I will show an image sequence of human cooking. I have annotated the images with numbered circles. Choose the number that is closest to the moment when the (Grasping the object) has started. You are a five-time world champion in this game. Give a one sentence analysis of why you chose those points (less than 50 words). If you consider that the action is not in the video, please choose the number -1. Provide your answer at the end in a json file of this format: {"points": []}
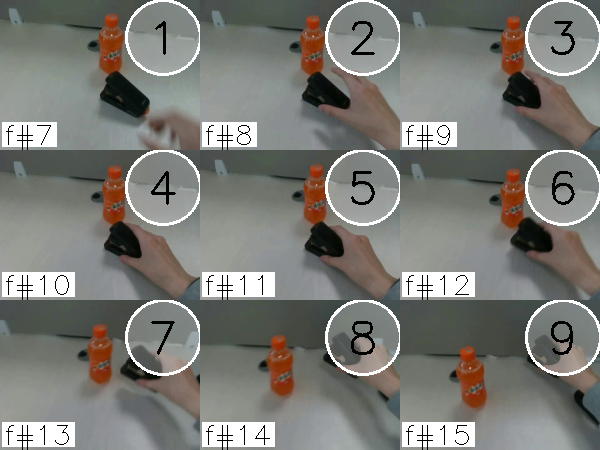
Frame 4 shows the clearest moment of hand-object contact.
{"points": [4]}